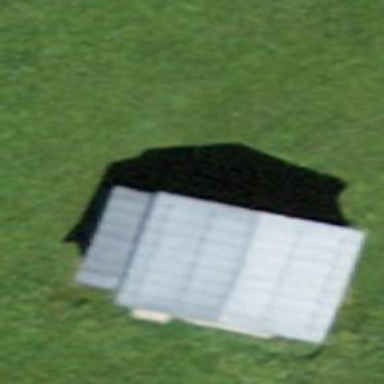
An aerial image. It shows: Shed building.